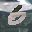
Label: 6